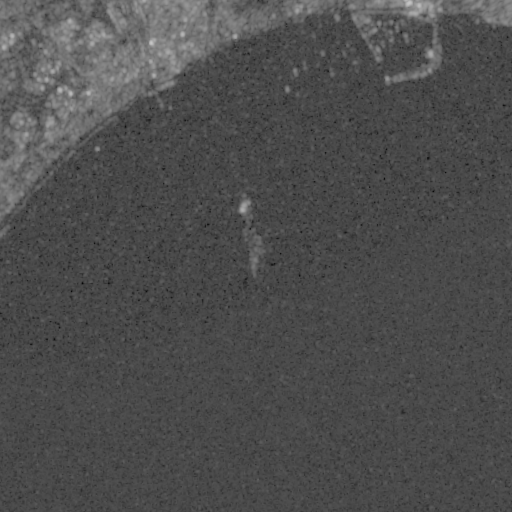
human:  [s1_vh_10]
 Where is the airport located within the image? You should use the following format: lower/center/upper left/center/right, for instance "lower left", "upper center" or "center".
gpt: The airport is located in the upper left of the image.
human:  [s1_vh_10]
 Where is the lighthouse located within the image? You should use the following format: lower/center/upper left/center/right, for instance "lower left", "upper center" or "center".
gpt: The lighthouse is located in the upper right of the image.
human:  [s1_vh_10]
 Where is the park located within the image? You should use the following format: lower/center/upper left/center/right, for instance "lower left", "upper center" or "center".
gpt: The park is located in the upper right of the image.
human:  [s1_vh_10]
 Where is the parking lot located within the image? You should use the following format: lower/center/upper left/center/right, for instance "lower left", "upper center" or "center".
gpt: The parking lot is located in the upper of the image.
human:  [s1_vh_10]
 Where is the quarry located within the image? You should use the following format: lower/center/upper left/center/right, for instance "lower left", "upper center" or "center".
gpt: The quarry is located in the upper left of the image.
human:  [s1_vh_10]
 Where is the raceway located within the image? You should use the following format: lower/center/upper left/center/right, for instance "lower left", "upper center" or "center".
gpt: The raceway is located in the upper right of the image.
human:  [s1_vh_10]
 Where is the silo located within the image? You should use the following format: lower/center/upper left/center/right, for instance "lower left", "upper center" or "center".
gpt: The silo is located in the upper right of the image.
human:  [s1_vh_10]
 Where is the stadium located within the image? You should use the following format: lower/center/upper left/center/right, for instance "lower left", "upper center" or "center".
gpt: The stadium is located in the upper right of the image.
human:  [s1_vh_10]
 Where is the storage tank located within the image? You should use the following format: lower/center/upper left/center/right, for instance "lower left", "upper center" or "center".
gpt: The storage tank is located in the upper left of the image.
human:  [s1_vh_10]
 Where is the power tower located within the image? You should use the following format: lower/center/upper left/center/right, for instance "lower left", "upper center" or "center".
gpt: There is no power tower in the image.

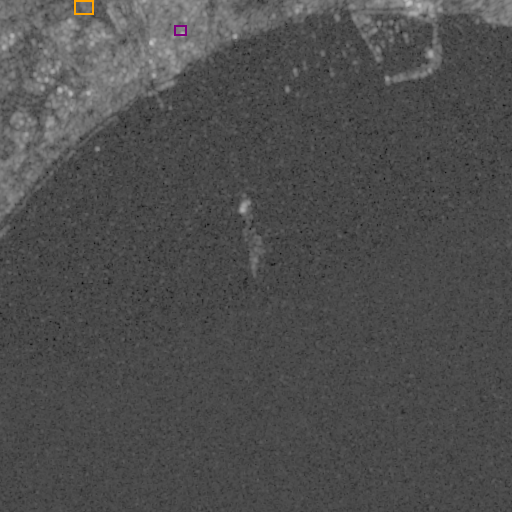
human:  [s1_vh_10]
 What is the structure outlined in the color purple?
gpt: The structure outlined in purple is a park.
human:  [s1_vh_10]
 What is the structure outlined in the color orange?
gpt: The structure outlined in orange is a quarry.
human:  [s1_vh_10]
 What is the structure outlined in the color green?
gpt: There is no green outline.